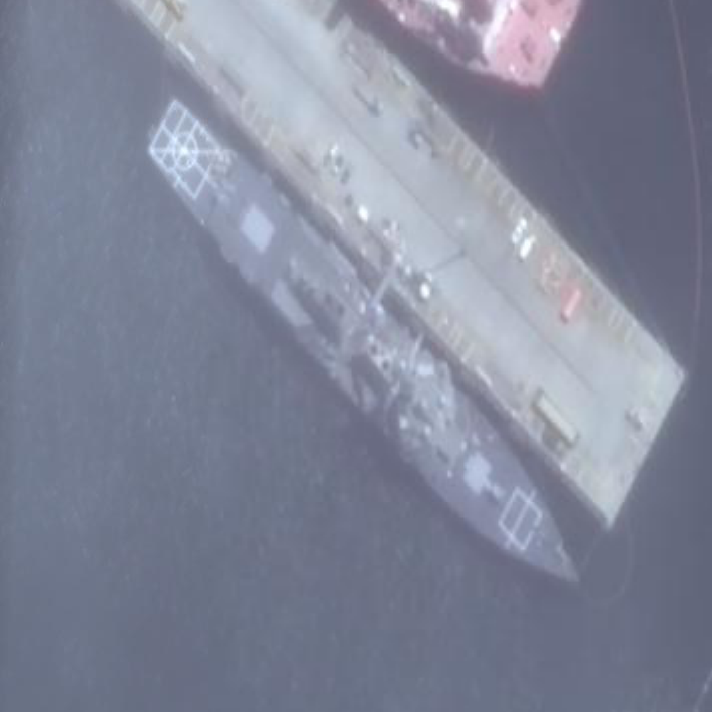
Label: destroyer